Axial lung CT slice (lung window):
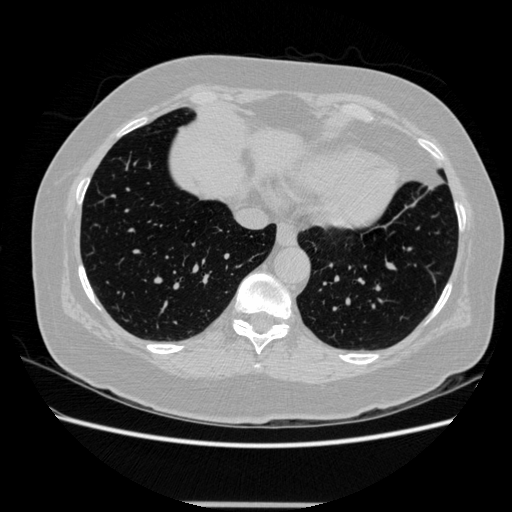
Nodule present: no